Question: Could you please help me to create an XSLT transformation that will take the XML document coming from an XML tag in the document?
The (probably erroneous) XML of my question looks like this:
'''
<MESSAGE_XML>&lt;Name&gt;Milan&lt;Name/&gt;</MESSAGE_XML>
<abc>
<Name>Milan</Name>
</abc>
'''
And a picture of this (probably) erroneous XML snippet of this looks like this:
.
Thanks,
Milan
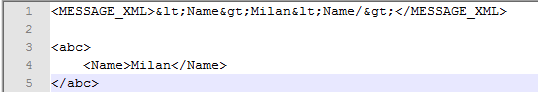
Answer: I am only guessing here.
Given the following input:
'''
<MESSAGE_XML>&lt;Name&gt;Milan&lt;Name/&gt;</MESSAGE_XML>
'''
the following stylesheet:
'''
<xsl:stylesheet version="1.0"
xmlns:xsl="http://www.w3.org/1999/XSL/Transform">
<xsl:output method="xml" version="1.0" encoding="UTF-8" indent="yes"/>
<xsl:template match="/MESSAGE_XML">
<abc>
<xsl:value-of select="." disable-output-escaping="yes"/>
</abc>
</xsl:template>
</xsl:stylesheet>
'''
will return:
'''
<?xml version="1.0" encoding="UTF-8"?>
<abc><Name>Milan<Name/></abc>
'''
provided that your processor supports <URL>.